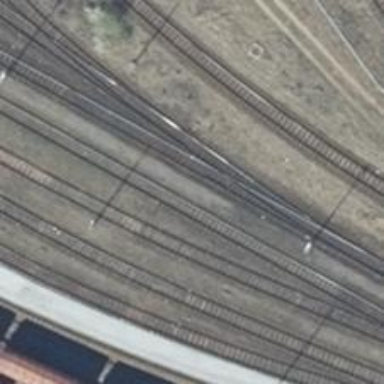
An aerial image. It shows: Railway switch.